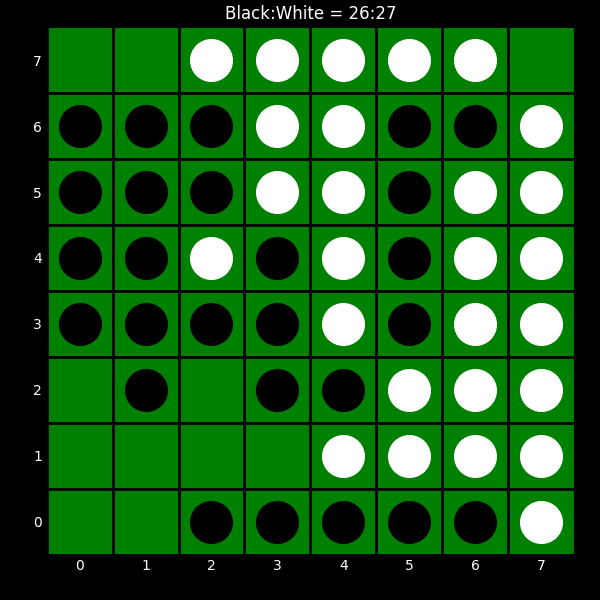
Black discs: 26
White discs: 27